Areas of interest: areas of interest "China Hardware Human Resources Industrial Park"
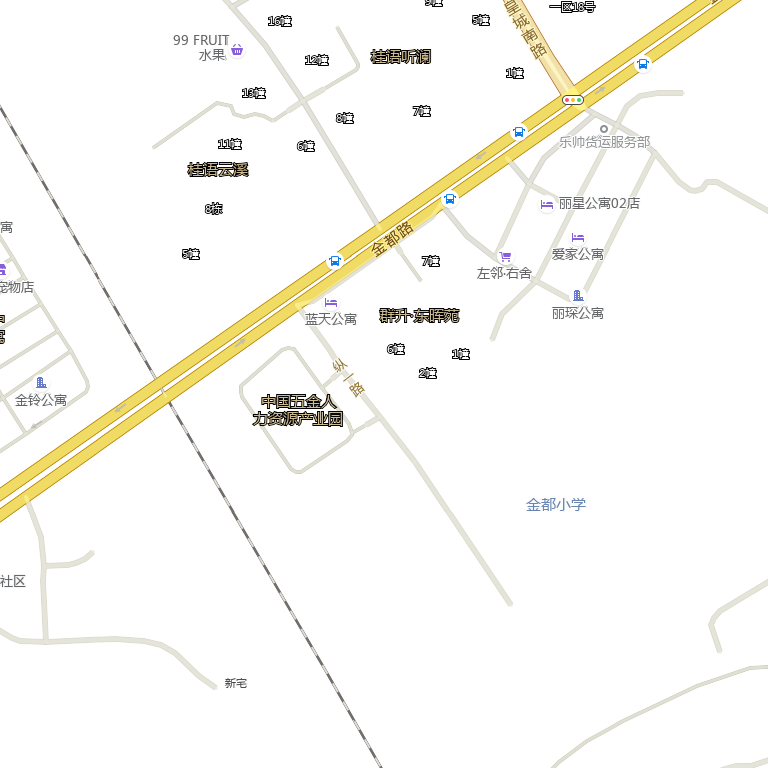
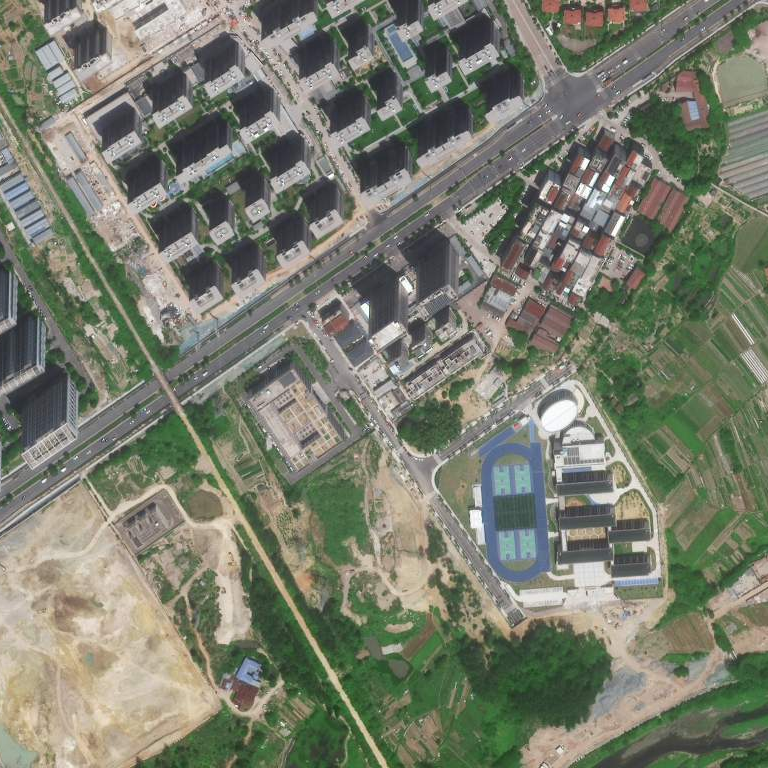